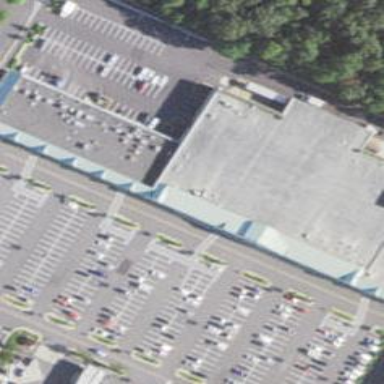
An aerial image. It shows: Supermarket.